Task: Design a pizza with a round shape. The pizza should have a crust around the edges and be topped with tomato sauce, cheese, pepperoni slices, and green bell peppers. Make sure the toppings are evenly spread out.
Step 304:
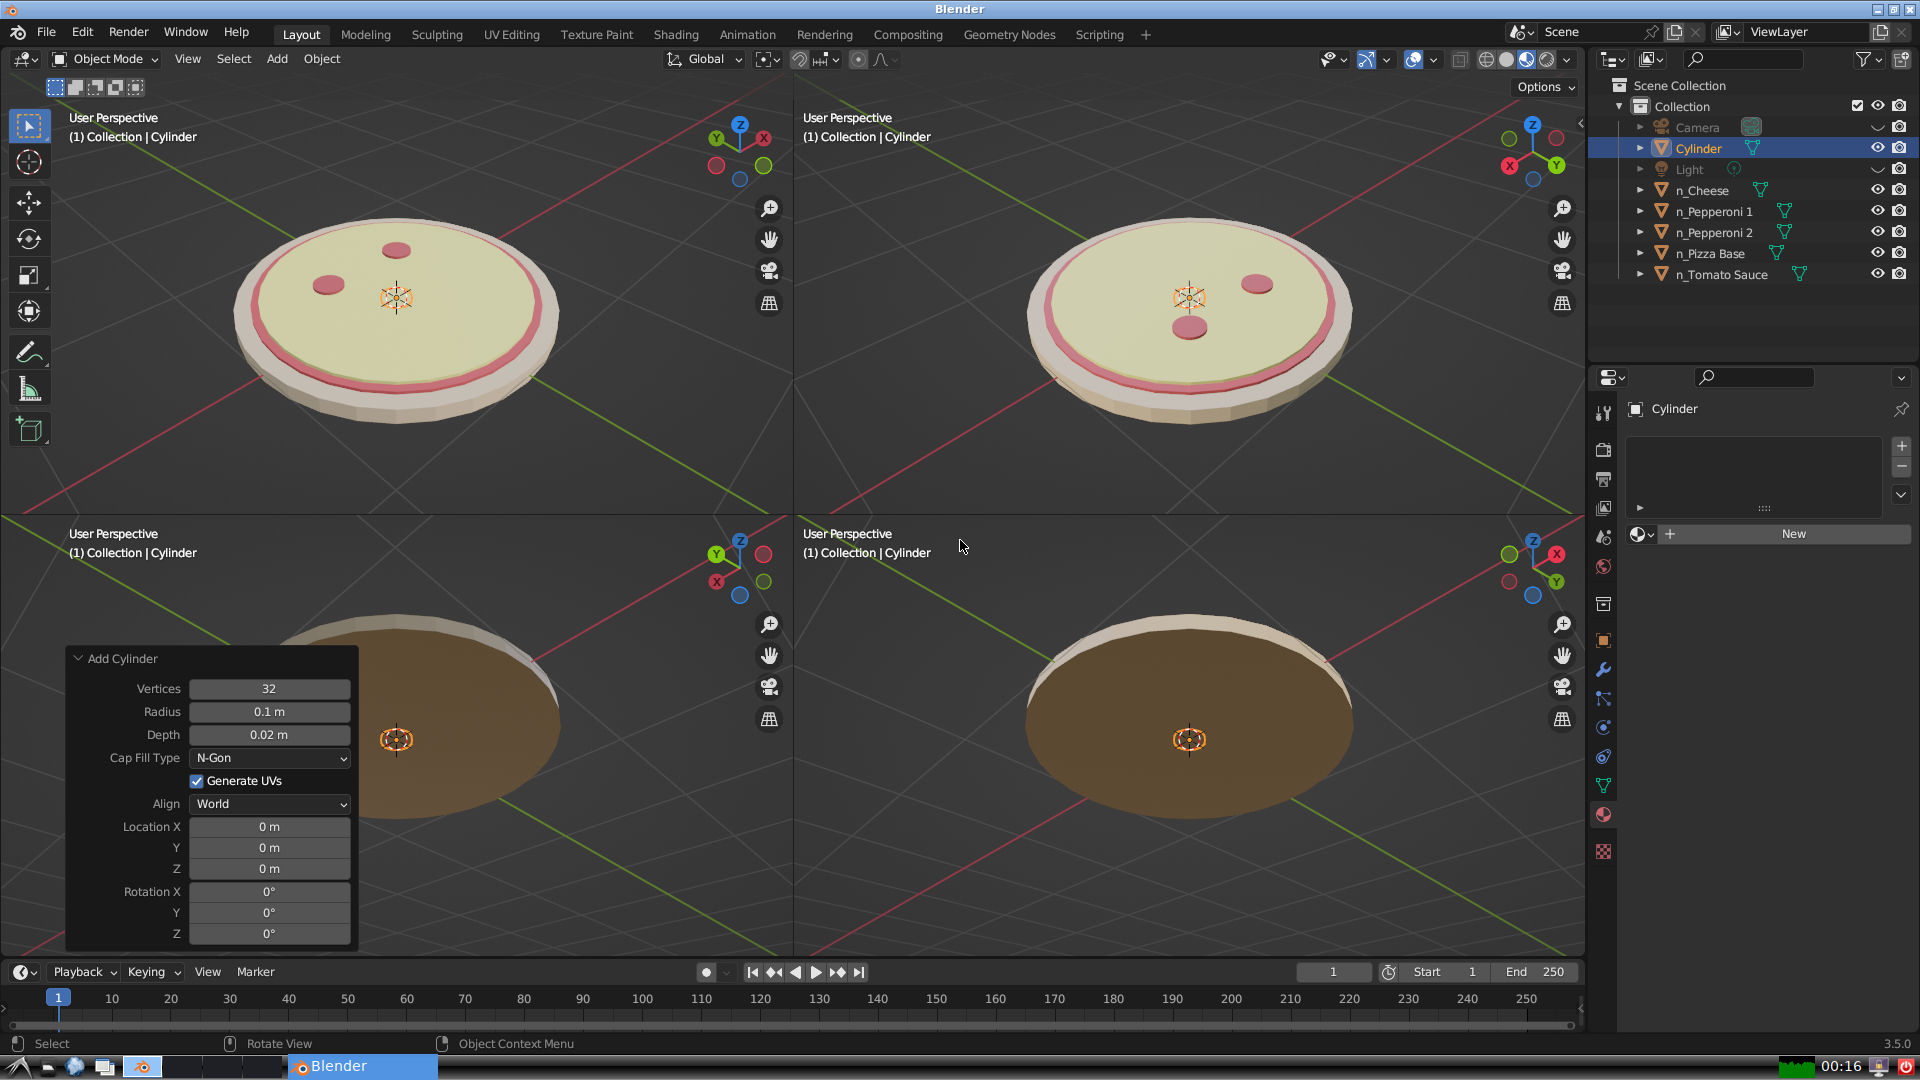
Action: {"mouse_move": [270, 731]}